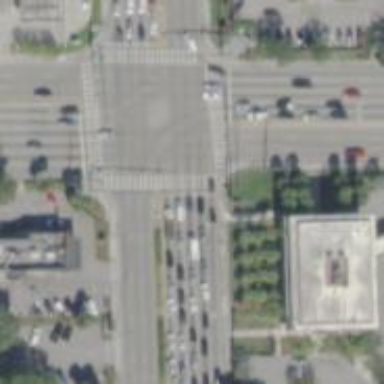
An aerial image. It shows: Uncontrolled crossing on footway.